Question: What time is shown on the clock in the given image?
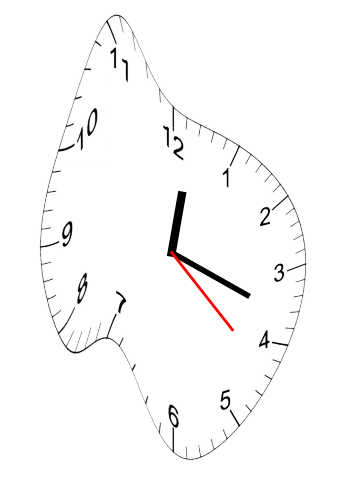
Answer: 12:18:22